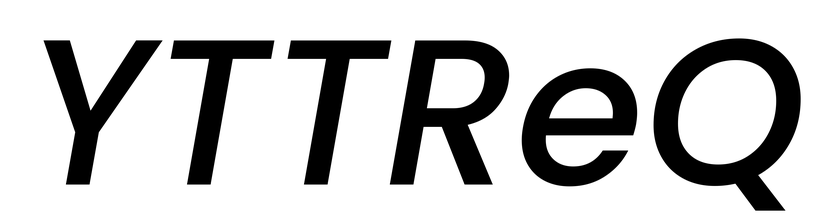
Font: Poppins-MediumItalic